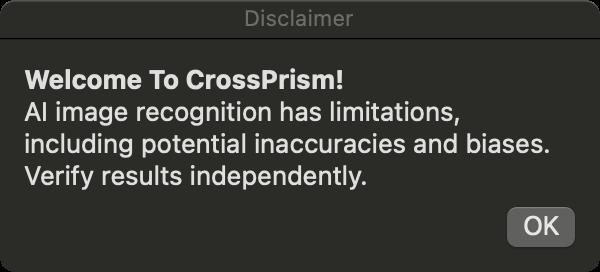
Accessibility tree:
{"name": "Disclaimer", "role": "AXWindow", "description": null, "role_description": "floating window", "value": null, "position": "714.00;253.00", "size": "300;136", "children": [{"name": null, "role": "AXGroup", "description": null, "role_description": "group", "value": null, "position": "0.00;0.00", "size": "300;136", "children": [{"name": null, "role": "AXStaticText", "description": null, "role_description": "text", "value": "Welcome To CrossPrism!", "position": "12.00;31.42", "size": "160;16", "children": []}, {"name": null, "role": "AXStaticText", "description": null, "role_description": "text", "value": "AI image recognition has limitations, including potential inaccuracies and biases. Verify results independently.", "position": "12.00;47.42", "size": "268;48", "children": []}, {"name": null, "role": "AXButton", "description": "OK", "role_description": "button", "value": null, "position": "261.50;104.50", "size": "18;16", "children": []}]}, {"name": null, "role": "AXStaticText", "description": null, "role_description": "text", "value": "Disclaimer", "position": "120.00;2.00", "size": "59;14", "children": []}]}